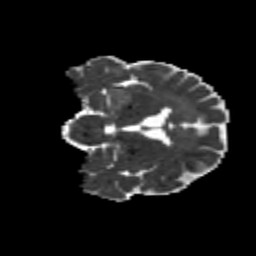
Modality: MD
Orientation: coronal
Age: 55
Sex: male
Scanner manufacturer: siemens
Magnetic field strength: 3 T
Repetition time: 8.6 s
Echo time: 0.095 s